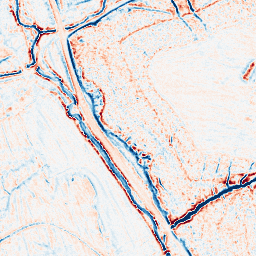
Category: edge_preserving
Decomposition family: bilateral
Decomposition parameters: d: 9
sigma_color: 75
sigma_space: 100
Upsampling method: lanczos
Upsampling parameters: scale: 2
Upsampling scale: 2